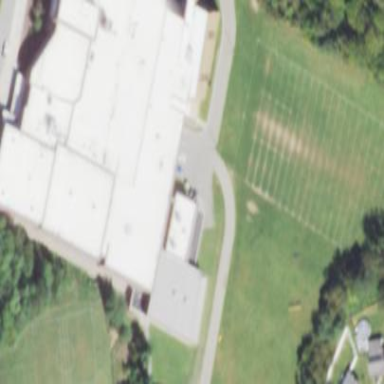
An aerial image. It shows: School building.